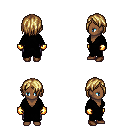
a pixel art fantasy rpg character, female body template, human, dark skin, black robe, metal pants, blonde bangs hairstyle, gold gloves, brown shoes, four views (front, back, left, right), 2x2 character sprite sheet, small pixel art, hard edges, no anti-aliasing